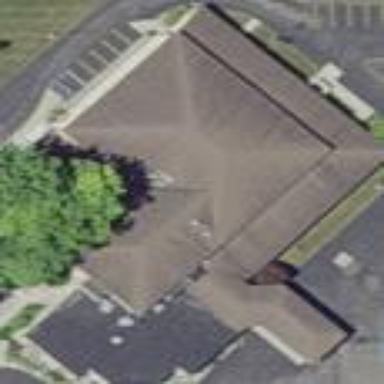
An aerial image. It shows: Building that serves as place of worship.